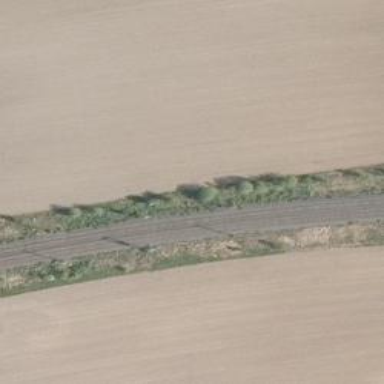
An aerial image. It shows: Continuous rail railway with electrified contact line.